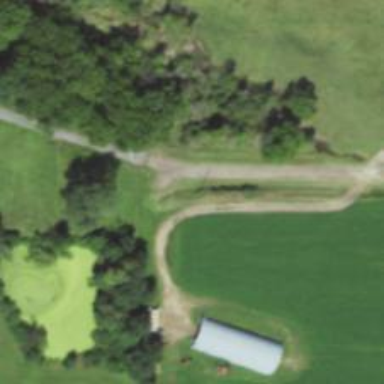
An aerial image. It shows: Driveway leading to service road.